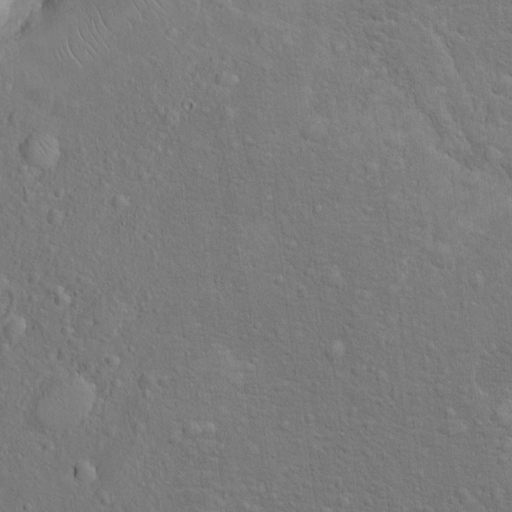
Classes present: Background, Cone